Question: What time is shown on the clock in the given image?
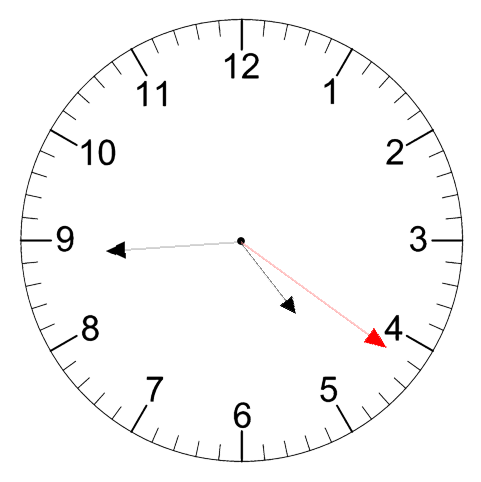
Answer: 04:44:21